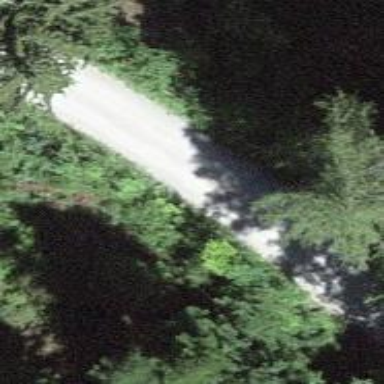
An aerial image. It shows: Unpaved unclassified road.